Question: I have time series data looking like this:
'''
20140630 22:40:00 25.5
20140630 22:45:00 25.54
20140630 23:00:00 25.54
20140630 23:05:00 25.6
20140630 23:50:00 25.28
20140630 23:55:00 25.325
20140701 00:00:00 25.34
20140701 00:05:00 25.22
20140701 00:10:00 25.2
20140702 00:25:00 25.1
20140702 00:30:00 25.18
20140702 00:35:00 25.14
20140703 00:40:00 25.14
20140703 00:45:00 25.12
20140703 00:50:00 25.1
'''
over many days. I would like to plot my data modulo week, creating overlays similar to the following (but note that I used time in seconds and took it modulo 60*60*24*7):
gnuplot does not recognize day of week in 'set timefmt', otherwise a format string of '"%a %H:%M"' would be perfect for my purposes. My data are pulled from a database and can be preprocessed (currently in Ruby/Rails). Some data points can be missing.
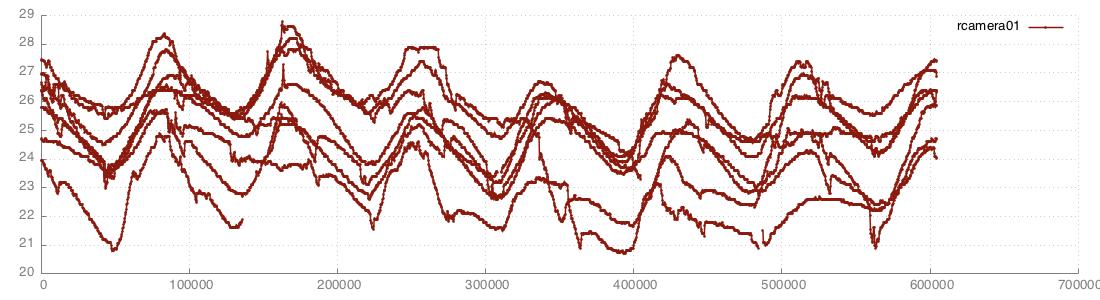
Answer: You might benefit from the function <URL>, which parses a time string from a column according to the set timefmt settings. The result is a time stamp in seconds.
I'd use it in this way:
'''
plot 'file.dat' using (timecolumn(1)/60*60*24*7):2
'''
assuming you are using something like:
'''
set timefmt "%Y%m%d %H:%M:%S"
set xdata time
'''
(By the way, I had problems with the space in the date and I resolved using the format '"%Y-%m-%dT%H:%M:%S"')